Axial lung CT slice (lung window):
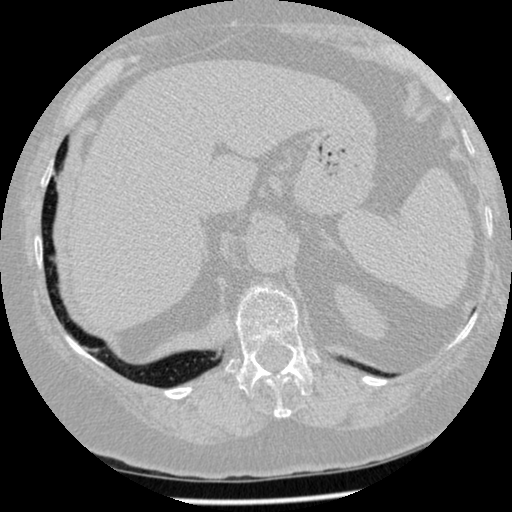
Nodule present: no